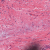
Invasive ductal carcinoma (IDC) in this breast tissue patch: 1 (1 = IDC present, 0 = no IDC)